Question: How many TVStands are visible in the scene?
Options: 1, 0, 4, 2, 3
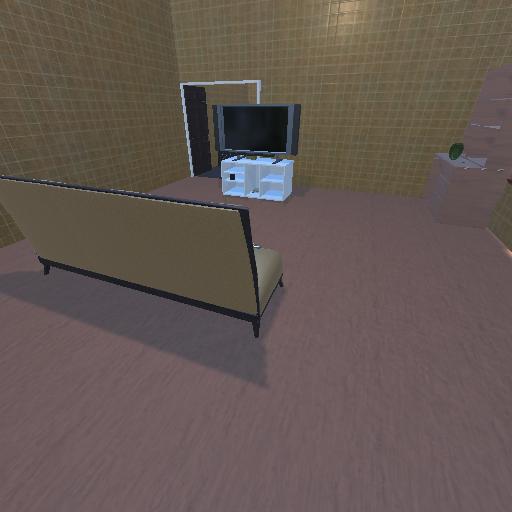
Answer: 1